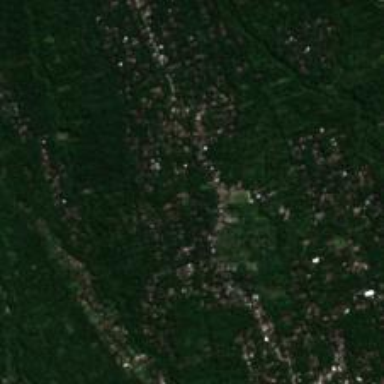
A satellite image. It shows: Village area.